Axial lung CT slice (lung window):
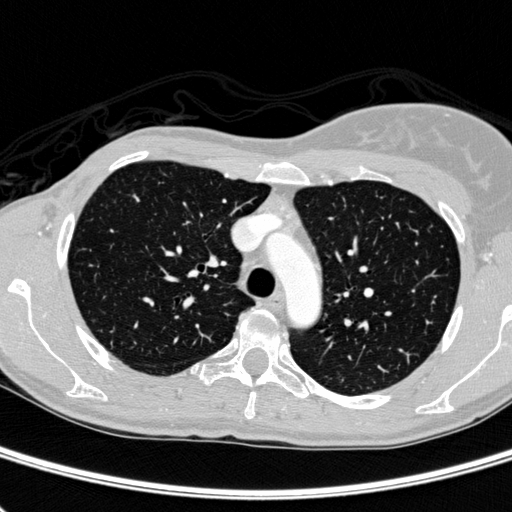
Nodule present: no